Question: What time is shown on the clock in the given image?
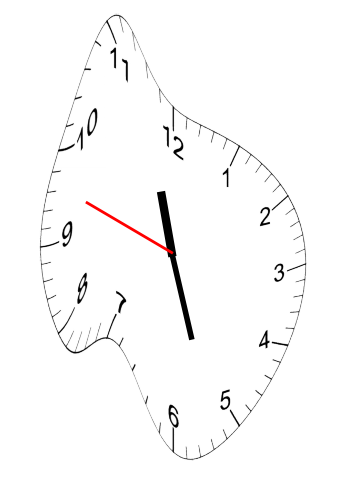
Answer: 11:26:48